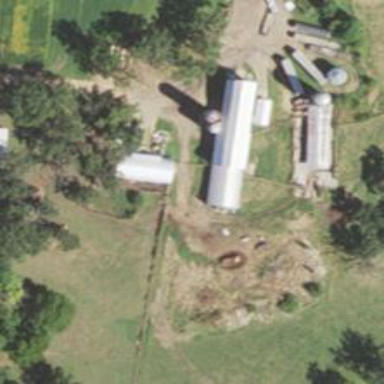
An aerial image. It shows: Silo.